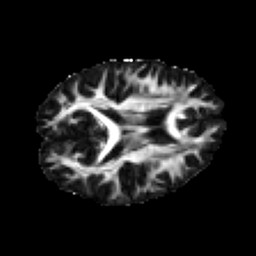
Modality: FA
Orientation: axial
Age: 24
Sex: male
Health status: healthy
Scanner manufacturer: philips
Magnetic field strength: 3 T
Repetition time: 10.623 s
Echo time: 0.07044 s